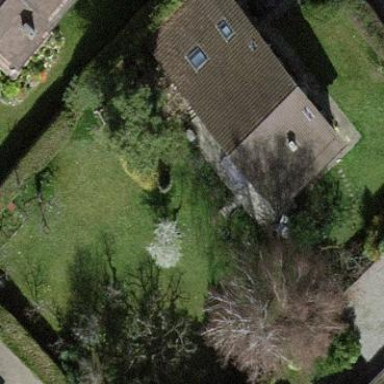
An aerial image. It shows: Garden surrounded by fence.